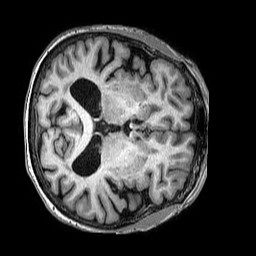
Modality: T1w
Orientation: axial
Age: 76
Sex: female
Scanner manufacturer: philips
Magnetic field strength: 3 T
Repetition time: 0.006693 s
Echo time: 0.003055 s